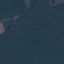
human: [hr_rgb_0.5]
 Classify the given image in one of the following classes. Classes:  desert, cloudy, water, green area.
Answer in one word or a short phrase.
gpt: green area